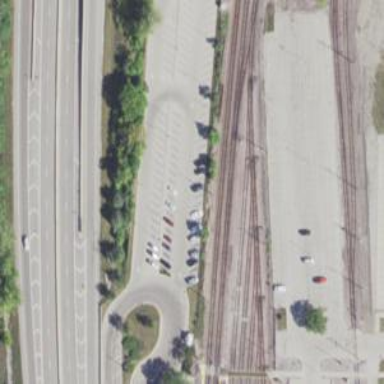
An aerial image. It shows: Railway yard in service.